Question: Count the number of objects in the diagram.
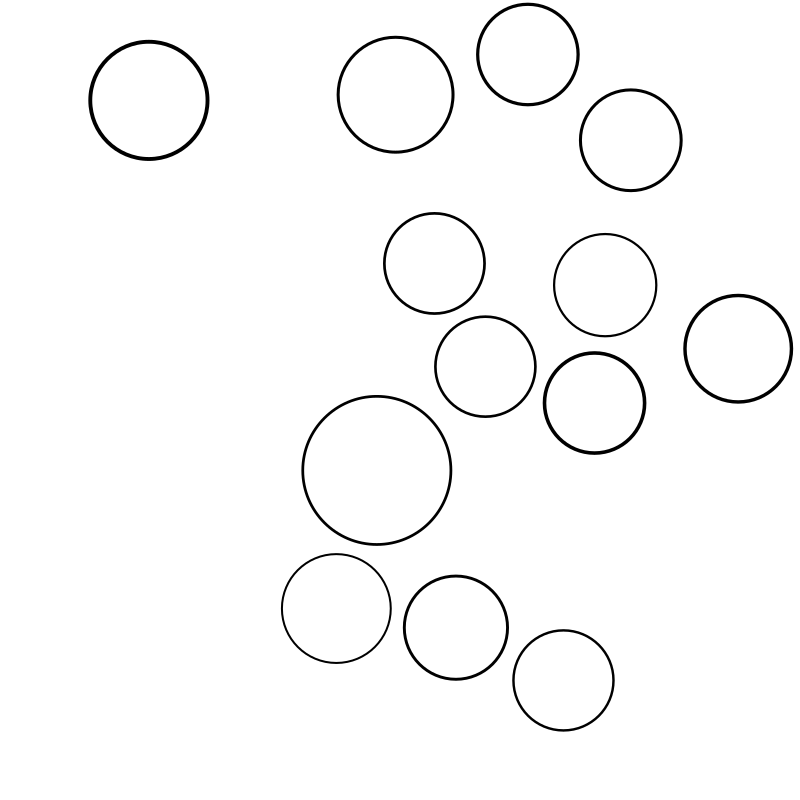
Answer: 13